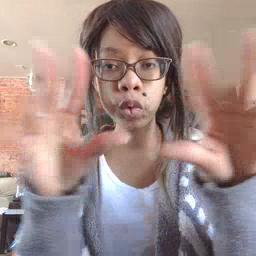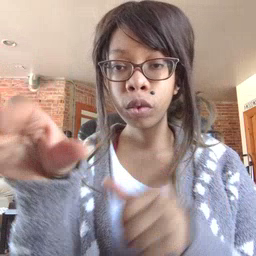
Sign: blow